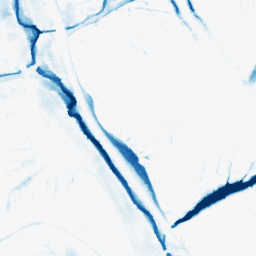
Category: morphological
Decomposition family: morphological_ellipse
Decomposition parameters: operation: closing
width: 20
height: 30
Upsampling method: quartic
Upsampling parameters: scale: 4
Upsampling scale: 4